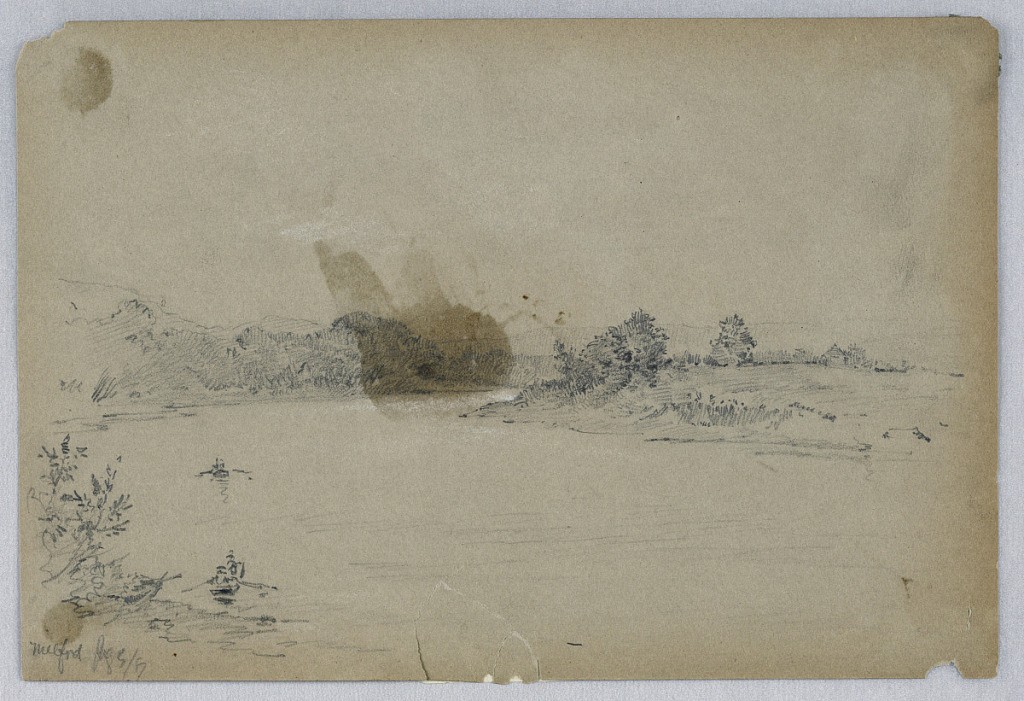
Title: River at Milford
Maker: Arnold William Brunner, American, 1857–1925
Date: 1879–80
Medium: Graphite and white heightening on gray paper
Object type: Drawing
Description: Curve in river, with rowboats.